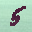
Label: 5